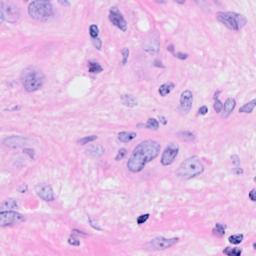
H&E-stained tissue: Breast